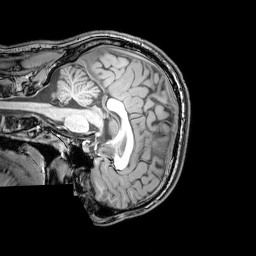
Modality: T1w
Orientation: sagittal
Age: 25
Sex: male
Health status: healthy
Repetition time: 0.081 s
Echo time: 0.037 s